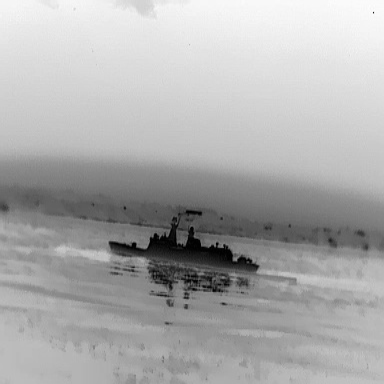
There is a warship in the infrared image.